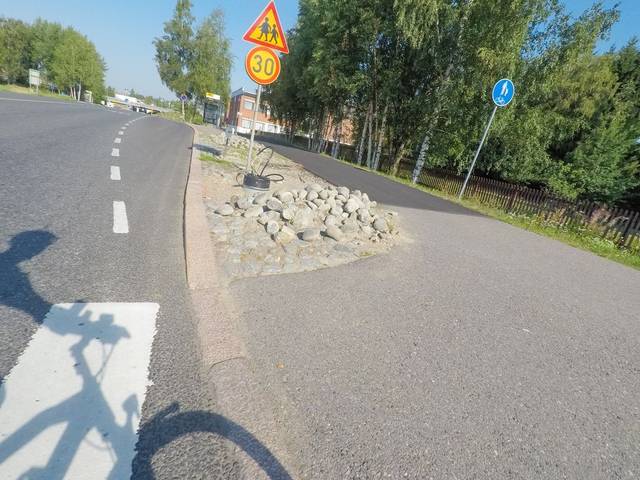
Region: Finland
Coordinates: 60.281, 24.982